RGB frame:
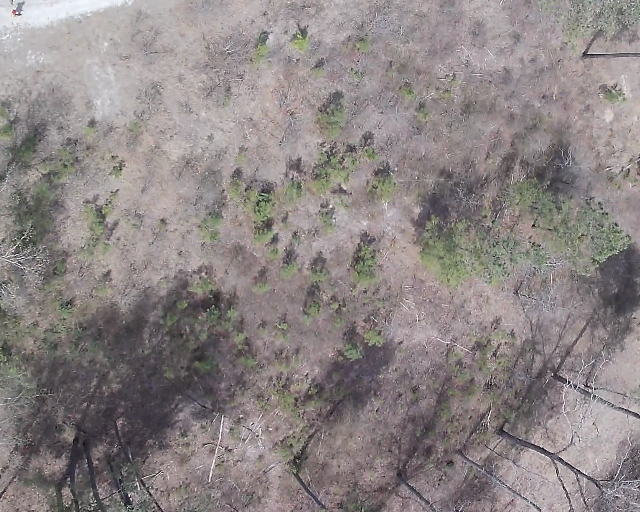
Thermal frame:
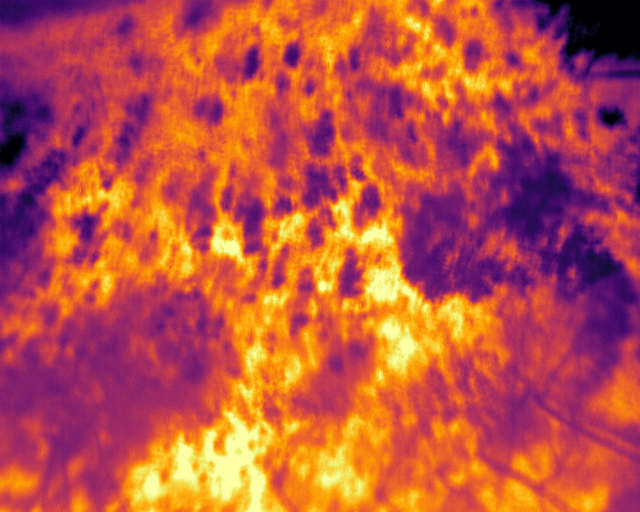
Captured: 2026-02-26 02:26:54
Pixels at or above 80 °C: 0 (fraction of frame: 0)